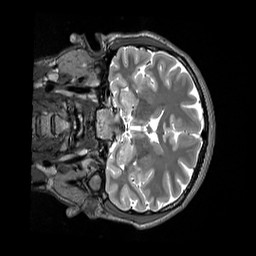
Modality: T2w
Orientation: coronal
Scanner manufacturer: siemens
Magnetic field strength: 3 T
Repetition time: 3.2 s
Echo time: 0.451 s